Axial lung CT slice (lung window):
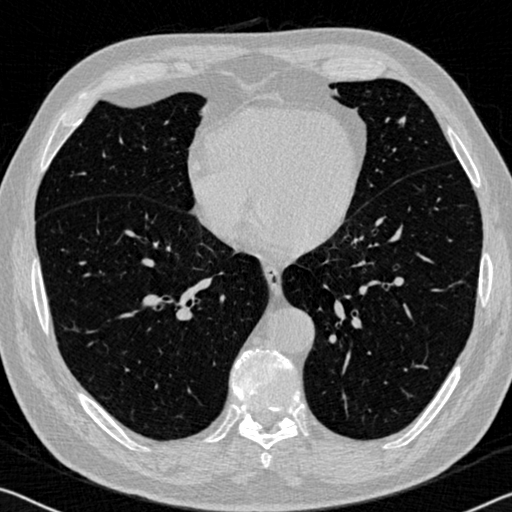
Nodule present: yes
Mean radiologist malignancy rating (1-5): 2